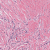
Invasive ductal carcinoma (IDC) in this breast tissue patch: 1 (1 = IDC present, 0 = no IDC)